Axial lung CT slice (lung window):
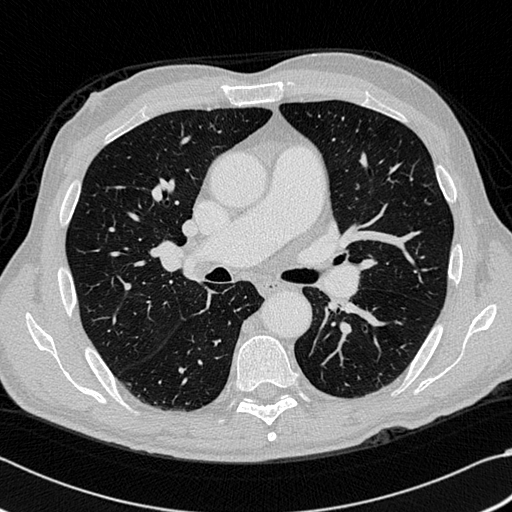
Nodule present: no